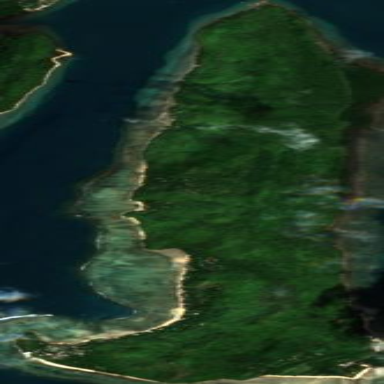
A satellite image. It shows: Island with natural coastline.